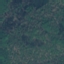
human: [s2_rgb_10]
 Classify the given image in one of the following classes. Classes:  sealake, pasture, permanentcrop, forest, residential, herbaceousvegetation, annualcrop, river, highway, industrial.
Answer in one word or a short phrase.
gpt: Forest